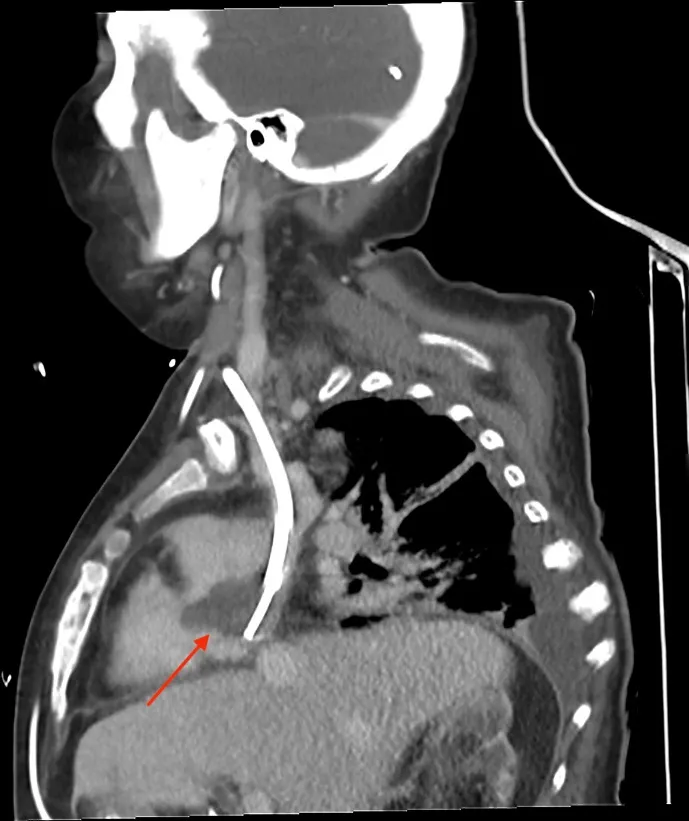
CT scan of the chest (sagittal view). Chest computer tomography shows the mass at the tip of the dialysis catheter into the right atrium (red arrow).
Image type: radiology (ct)